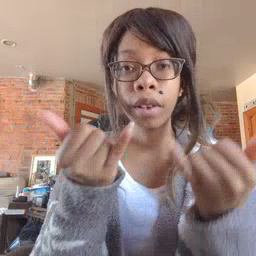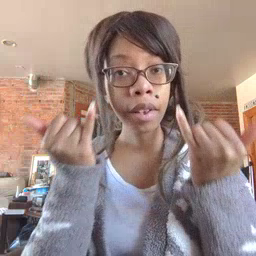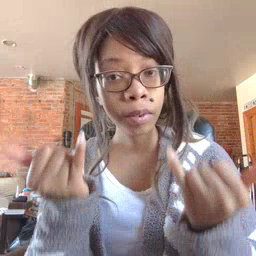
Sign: now